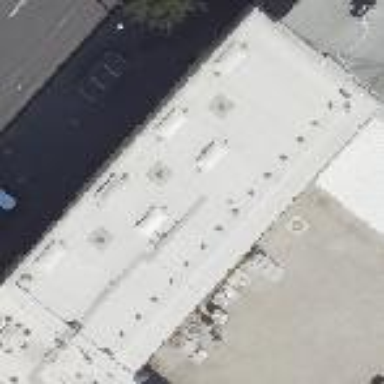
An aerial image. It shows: Commercial building.